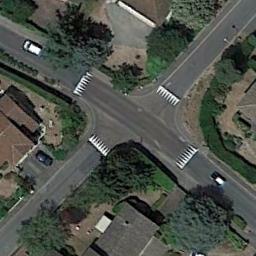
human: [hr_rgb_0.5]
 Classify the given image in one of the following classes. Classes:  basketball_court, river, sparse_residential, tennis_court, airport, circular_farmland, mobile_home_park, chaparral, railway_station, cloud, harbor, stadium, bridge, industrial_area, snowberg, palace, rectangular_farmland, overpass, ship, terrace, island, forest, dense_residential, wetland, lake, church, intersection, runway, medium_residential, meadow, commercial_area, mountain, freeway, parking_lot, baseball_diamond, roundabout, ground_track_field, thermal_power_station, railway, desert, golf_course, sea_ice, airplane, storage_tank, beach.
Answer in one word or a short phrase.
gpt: intersection